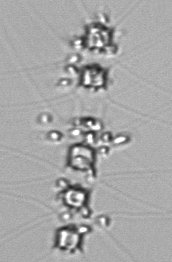
Label: Chaetoceros_didymus_TAG_external_flagellate